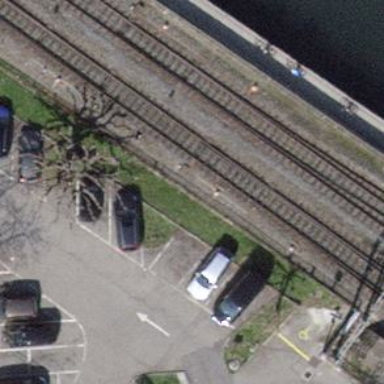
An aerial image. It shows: Single-track electrified railway with contact line.